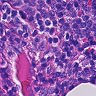
Metastatic tissue present: no